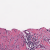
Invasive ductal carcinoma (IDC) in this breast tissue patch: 0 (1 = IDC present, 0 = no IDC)